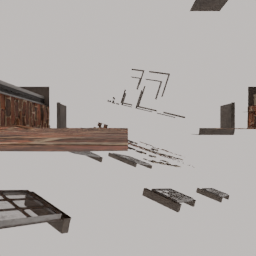
Label: architecture